This continuous-wavelet-transform scalogram was computed from a bearing vibration snapshot. Determine the bearing's health state. Answer with exactly one of: normal, inner_race, outer_race, ball.
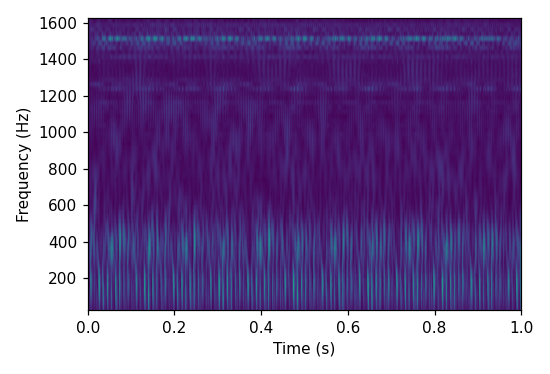
Answer: outer_race